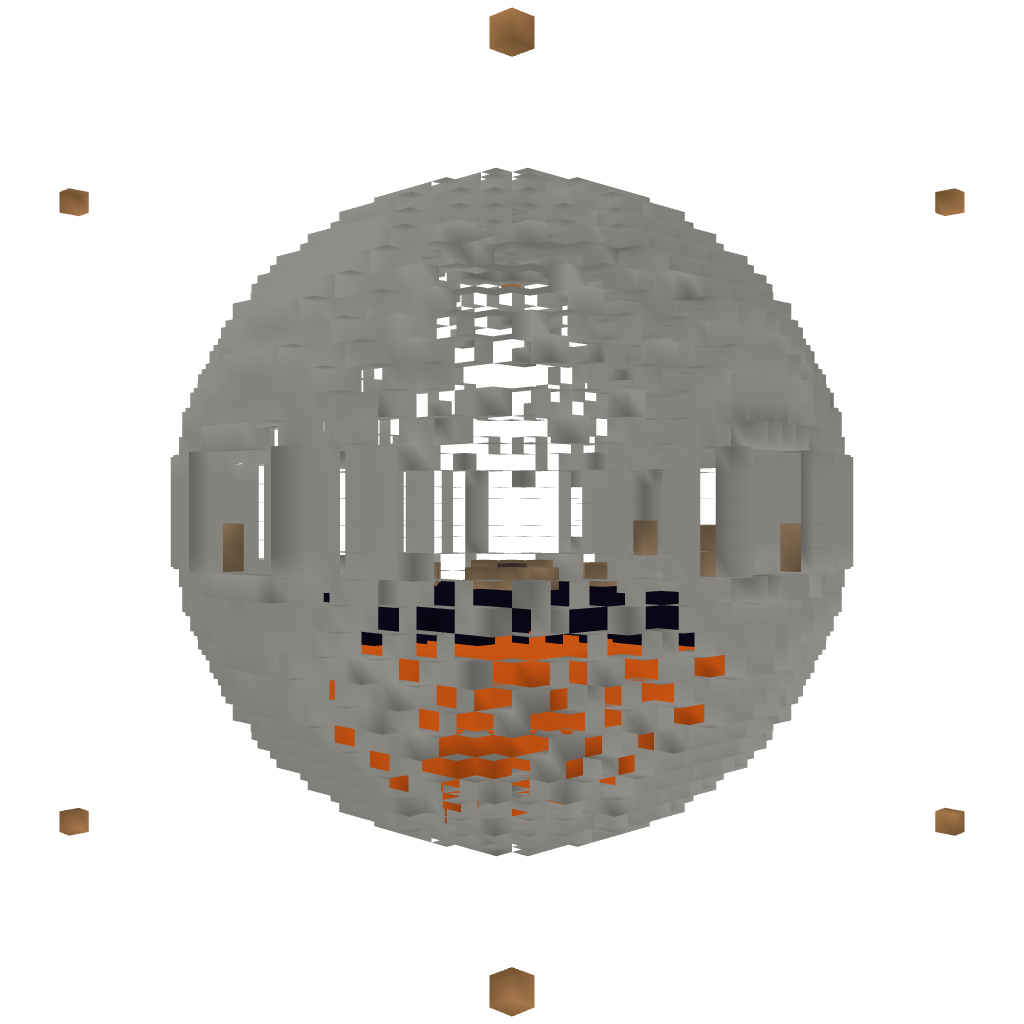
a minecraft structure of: PVP Lava Crossing